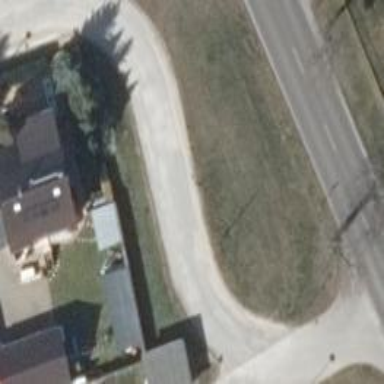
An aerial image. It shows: Paved residential road.